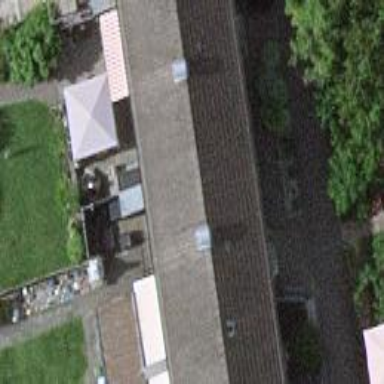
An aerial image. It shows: Gabled roofed apartments building with grey roof.